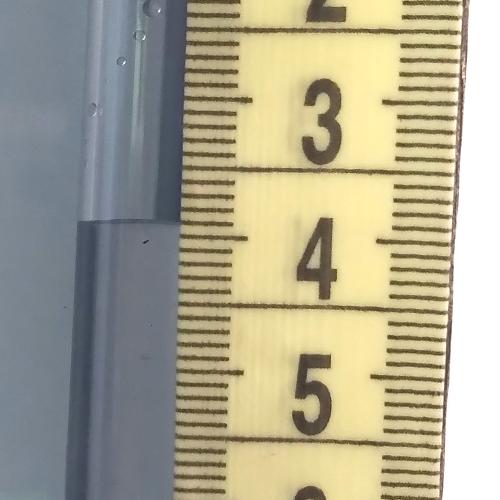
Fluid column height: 3.9 cm